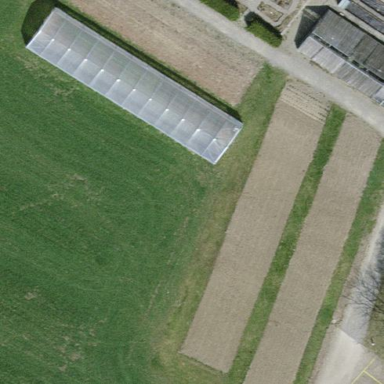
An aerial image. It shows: Greenhouse.